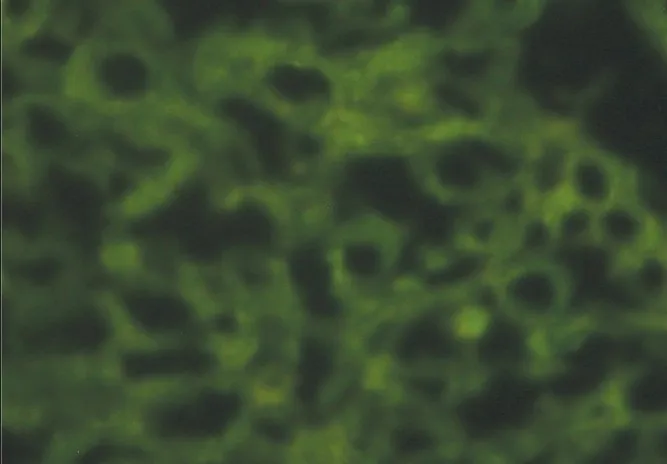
Immuno-fluorescence stain: the deposits were negative for all IgG, IgM and complements.
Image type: pathology (immunostaining)